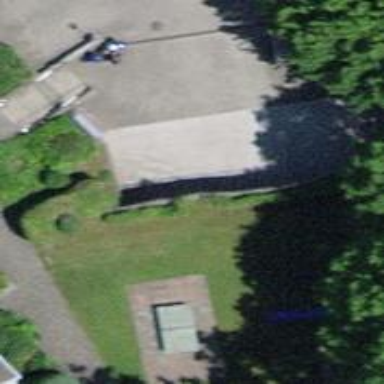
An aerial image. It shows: Parking entrance.